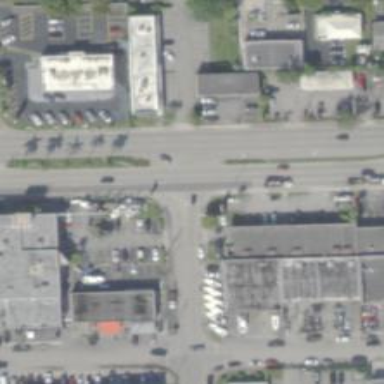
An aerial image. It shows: Primary highway with separate asphalt sidewalk.